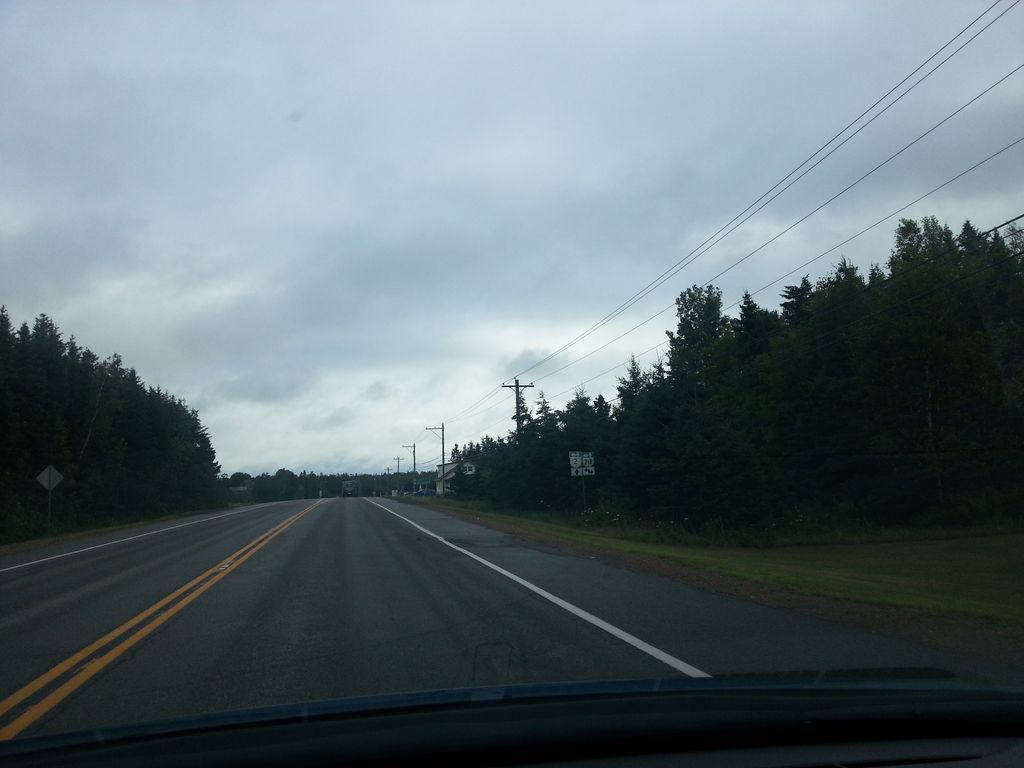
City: charlottetown